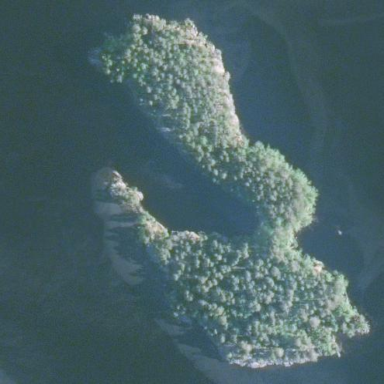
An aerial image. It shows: Islet surrounded by woodland.